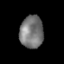
Tissue: lung
Cell type: Epithelial cells
Senescence score: 0.1492
Nuclear area (px): 751
Mean DAPI intensity: 118.758